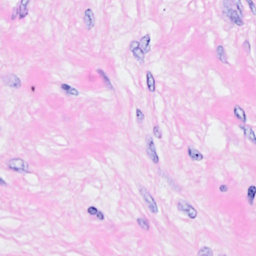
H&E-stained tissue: Breast